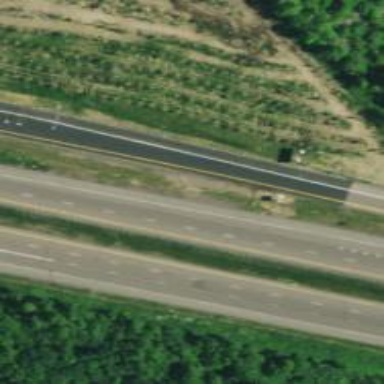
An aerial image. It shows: Asphalt motorway link.